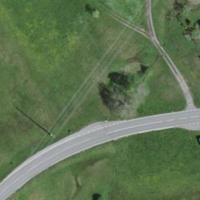
EUNIS habitat code: 24
Species observed at this site:
Angelica sylvestris
Juncus acutiflorus
Lysimachia vulgaris